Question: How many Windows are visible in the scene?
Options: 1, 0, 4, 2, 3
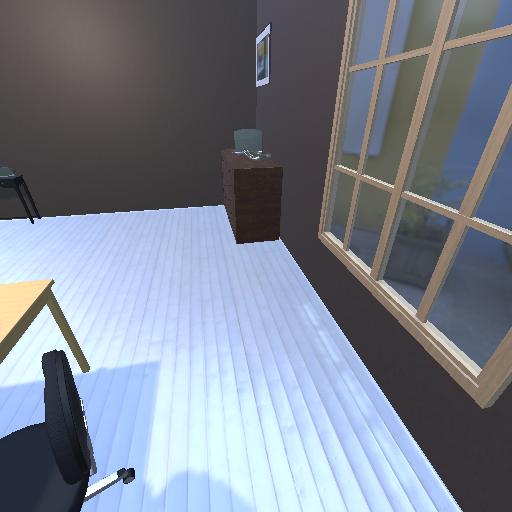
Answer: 1